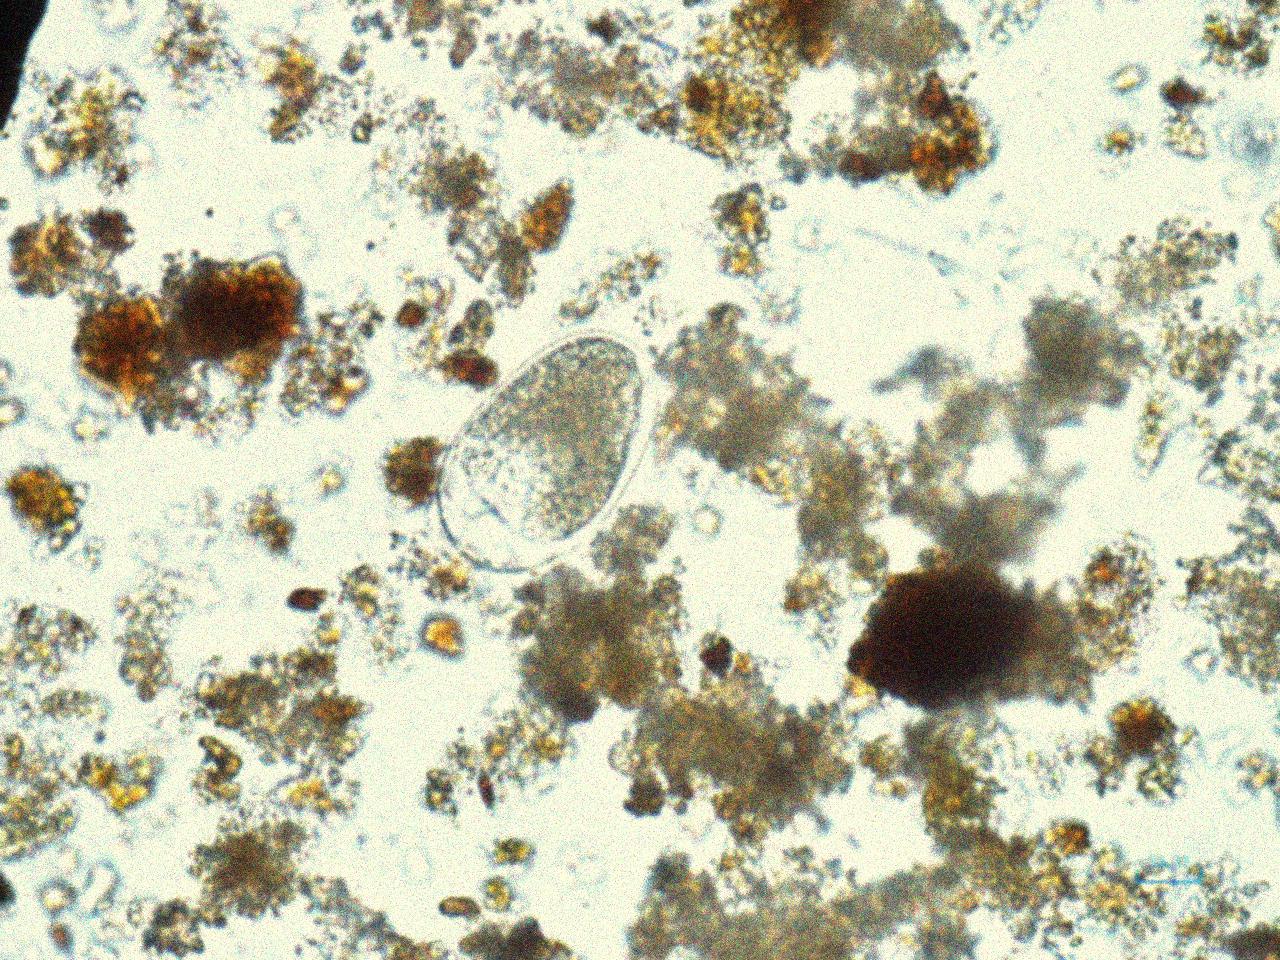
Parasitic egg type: Hookworm egg